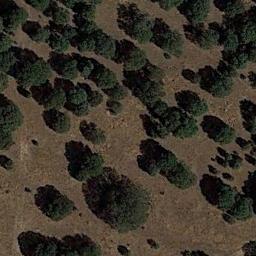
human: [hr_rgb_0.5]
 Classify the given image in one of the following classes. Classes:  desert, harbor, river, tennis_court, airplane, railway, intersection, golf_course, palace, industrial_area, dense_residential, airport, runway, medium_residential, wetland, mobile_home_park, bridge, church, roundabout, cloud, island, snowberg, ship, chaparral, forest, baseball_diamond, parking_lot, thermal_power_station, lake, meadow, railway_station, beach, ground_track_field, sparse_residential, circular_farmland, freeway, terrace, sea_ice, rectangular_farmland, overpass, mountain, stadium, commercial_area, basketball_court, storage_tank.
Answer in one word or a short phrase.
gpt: chaparral